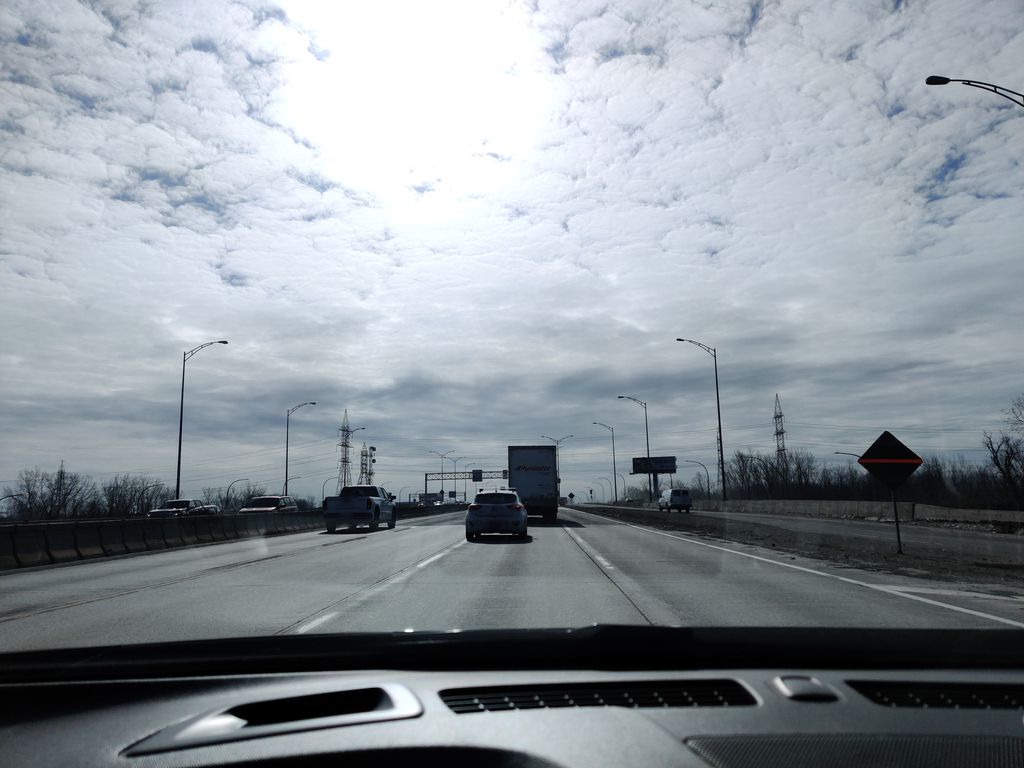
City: montreal